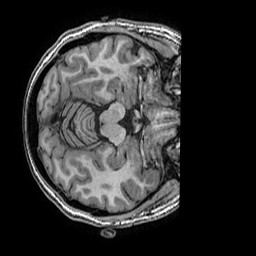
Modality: T1w
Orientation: axial
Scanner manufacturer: ge
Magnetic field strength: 3 T
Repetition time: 0.007 s
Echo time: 0.00342 s